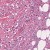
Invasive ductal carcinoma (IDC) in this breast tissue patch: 1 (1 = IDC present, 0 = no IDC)